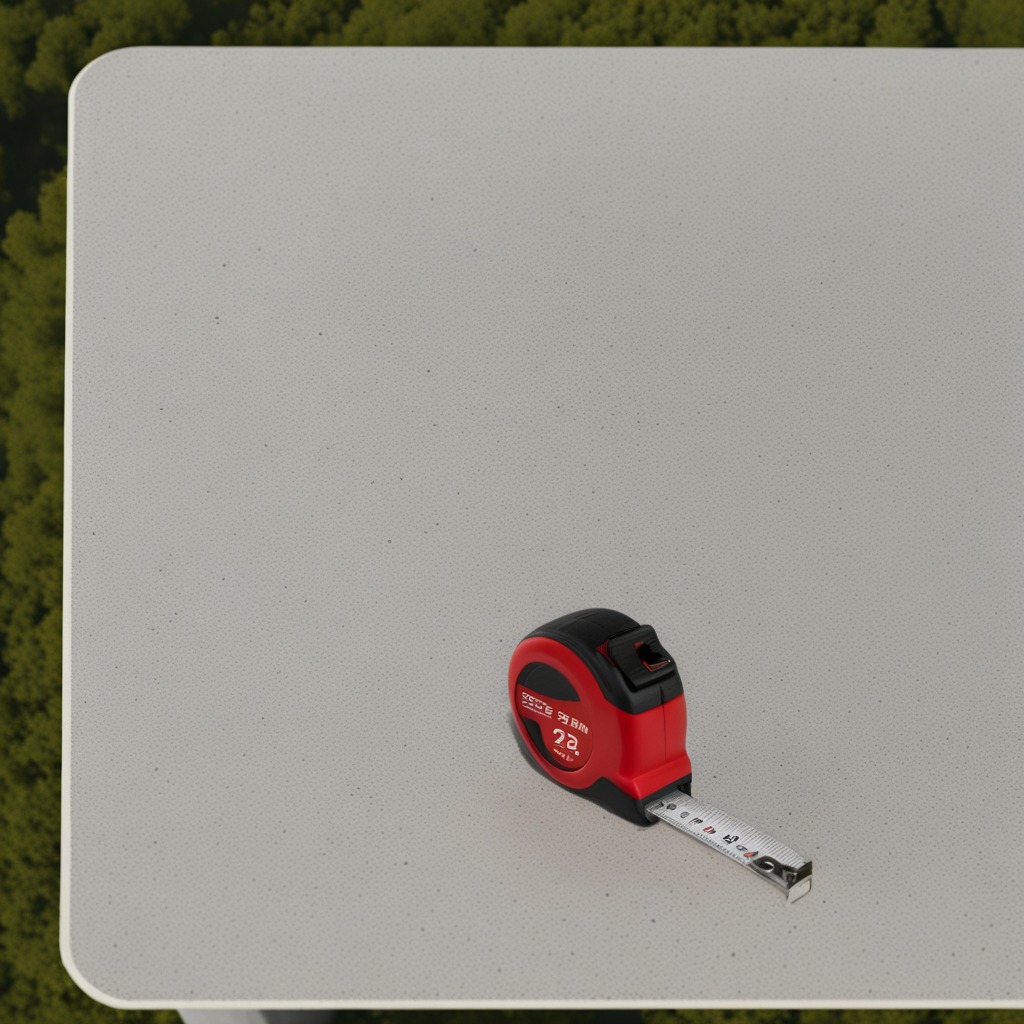
A measuring tape is lying on the clean utility table.